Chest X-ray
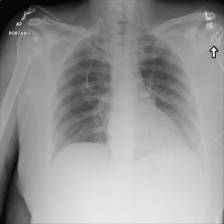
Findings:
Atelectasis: negative
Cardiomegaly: negative
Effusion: negative
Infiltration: negative
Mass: negative
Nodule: negative
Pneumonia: negative
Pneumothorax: negative
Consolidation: negative
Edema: negative
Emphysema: negative
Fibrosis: negative
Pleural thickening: negative
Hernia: negative